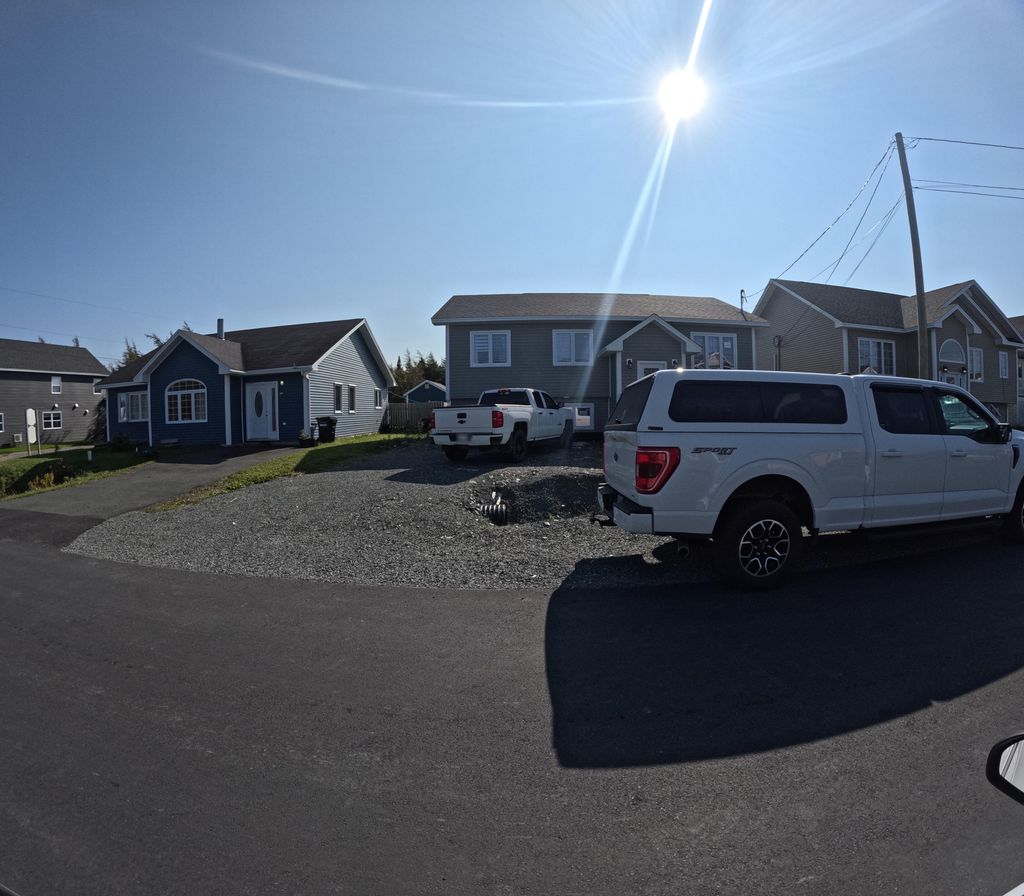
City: st_johns